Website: macys
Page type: billing-address
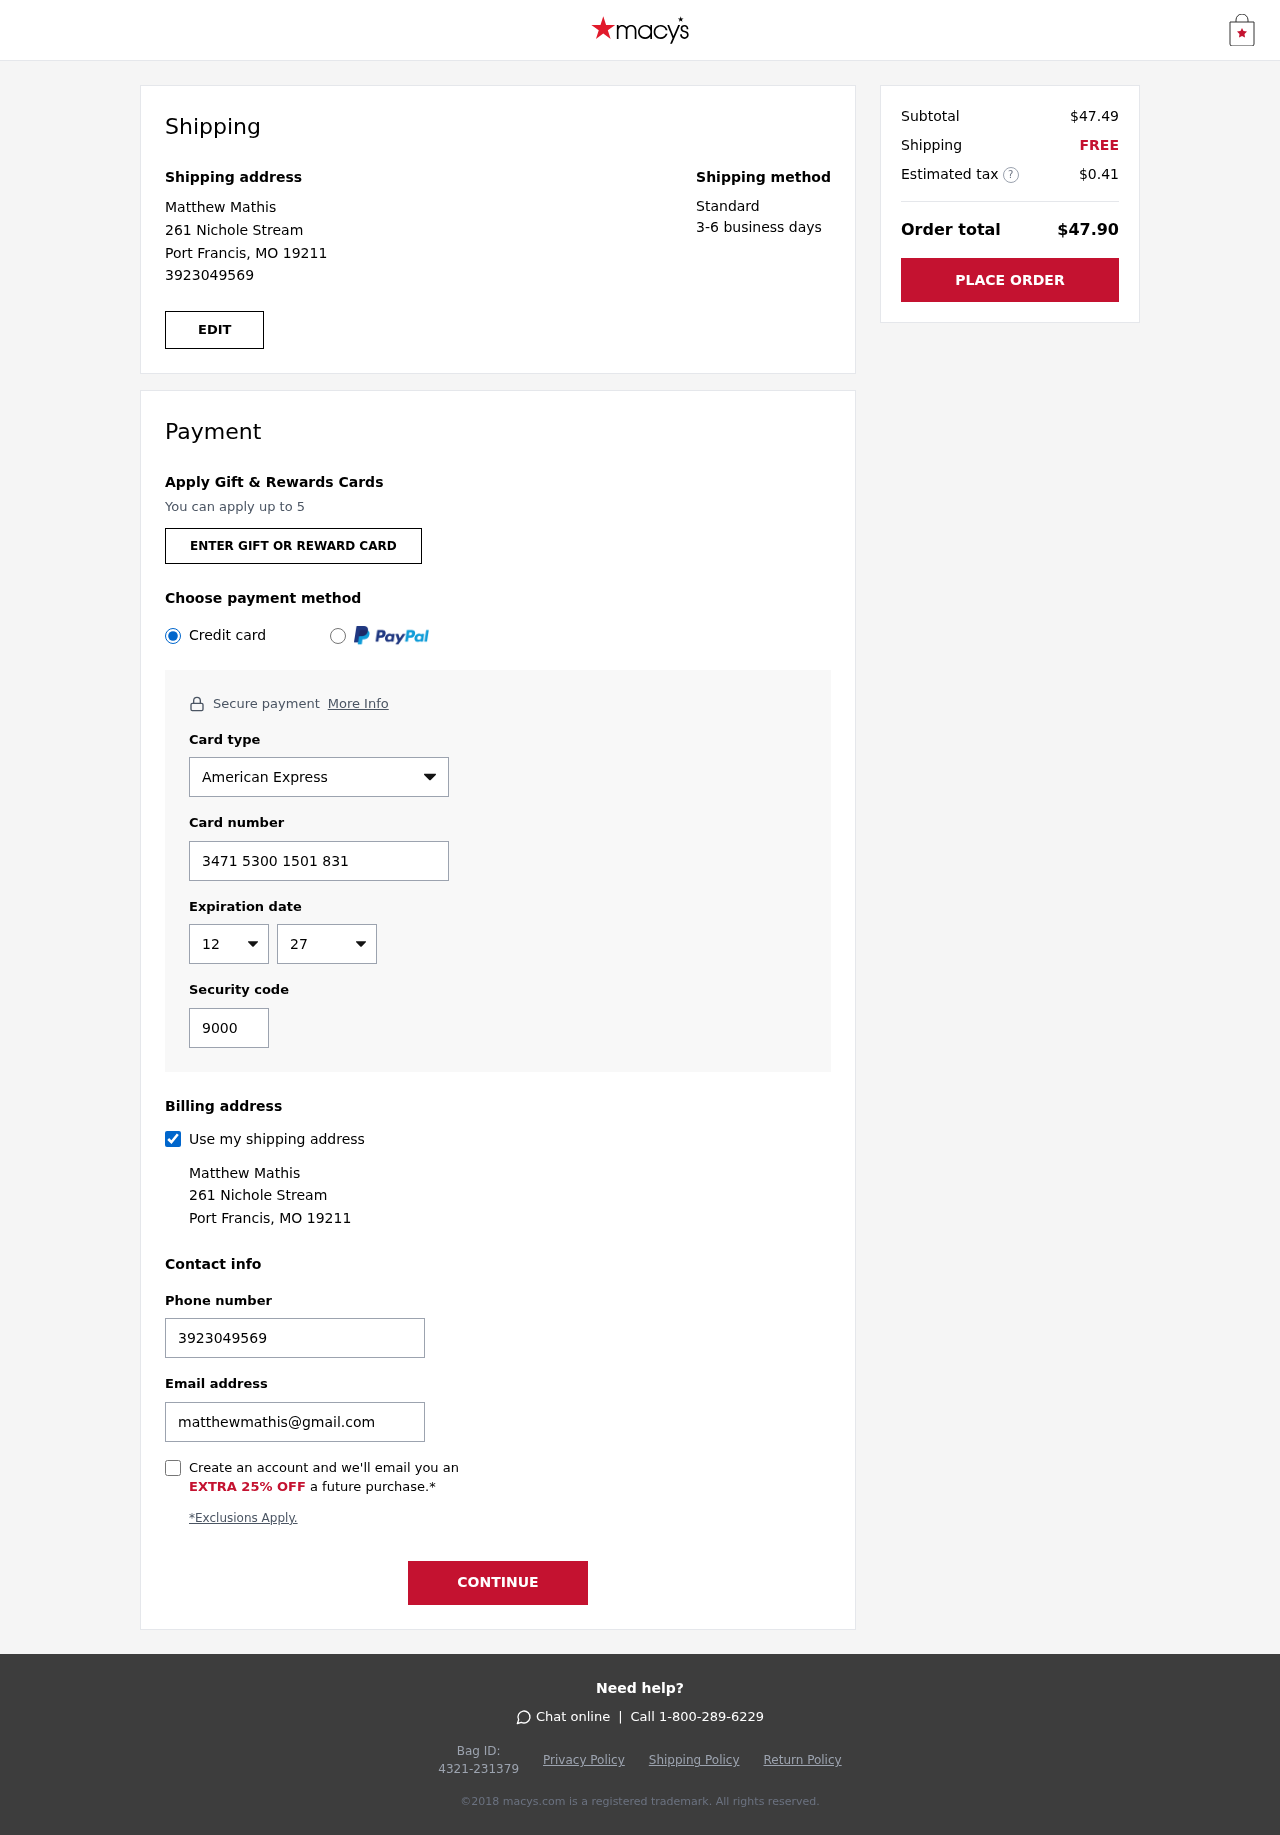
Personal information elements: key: PII_CARD_CVV
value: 9000
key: PII_CARD_EXPIRY_MONTH
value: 12
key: PII_CARD_EXPIRY_YEAR
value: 27
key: PII_CARD_NUMBER
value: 3471 5300 1501 831
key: PII_CARD_TYPE
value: American Express
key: PII_EMAIL
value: matthewmathis@gmail.com
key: PII_FULLNAME
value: Matthew Mathis
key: PII_PHONE
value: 3923049569
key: PII_STREET
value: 261 Nichole Stream
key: PII_CITY_STATE_ZIP
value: Port Francis, MO 19211
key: PII_FIRSTNAME
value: Matthew
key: PII_LASTNAME
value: Mathis
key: PII_FULLNAME2
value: Matthew Mathis
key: PII_FULLNAME3
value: Matthew Mathis
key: PII_FIRSTNAME2
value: Matthew
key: PII_FIRSTNAME3
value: Matthew
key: PII_LASTNAME2
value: Mathis
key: PII_LASTNAME3
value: Mathis
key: PII_FIRSTNAME_DERIVED
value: Matthew
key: PII_LASTNAME_DERIVED
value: Mathis
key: PII_FULLNAME_DERIVED
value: Matthew Mathis
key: PII_NAME_FULL_DERIVED
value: Matthew Mathis
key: PII_PHONE2
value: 3923049569
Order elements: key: ORDER_SUBTOTAL
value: $47.49
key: ORDER_SHIPPING_COST
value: FREE
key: ORDER_TAX
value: $0.41
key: ORDER_TOTAL
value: $47.90